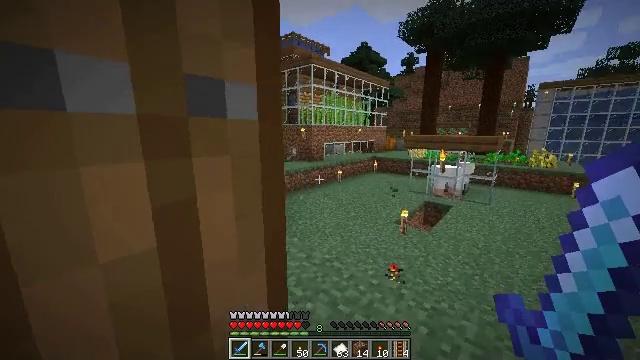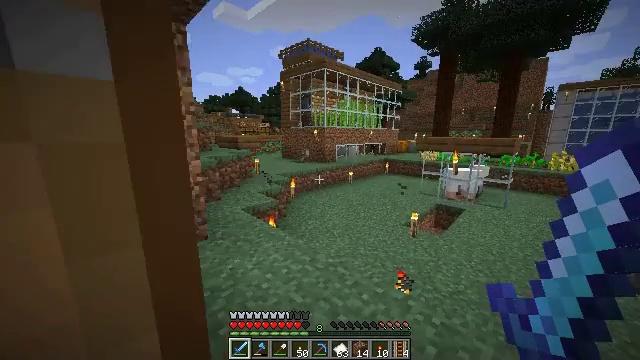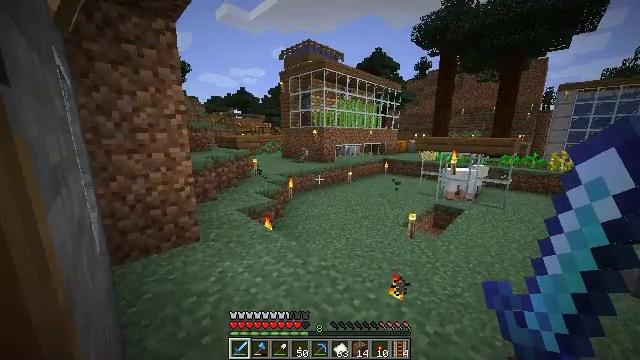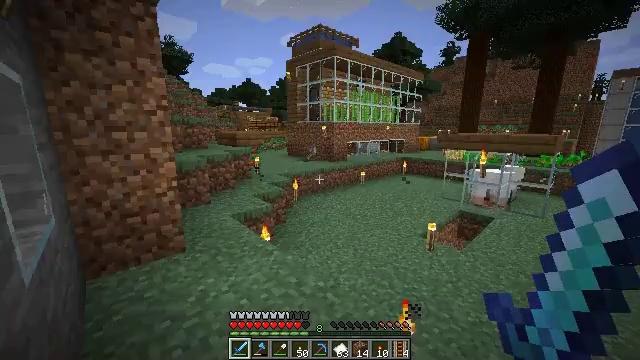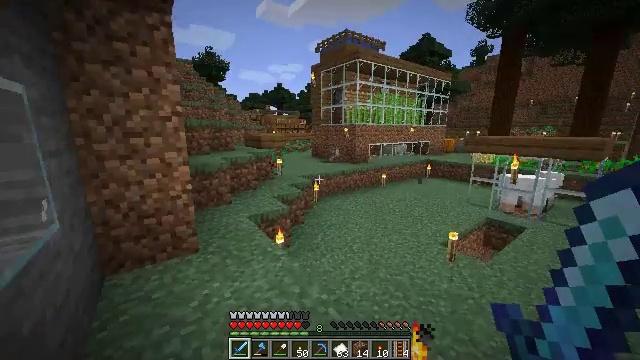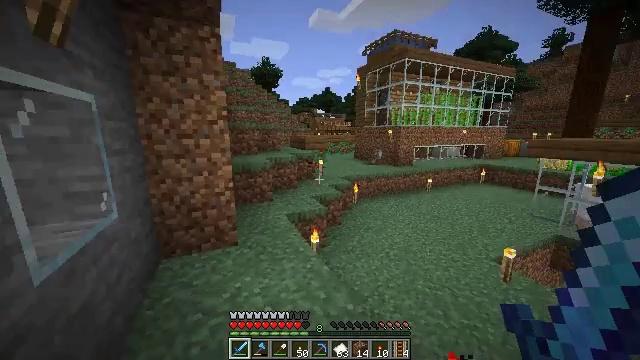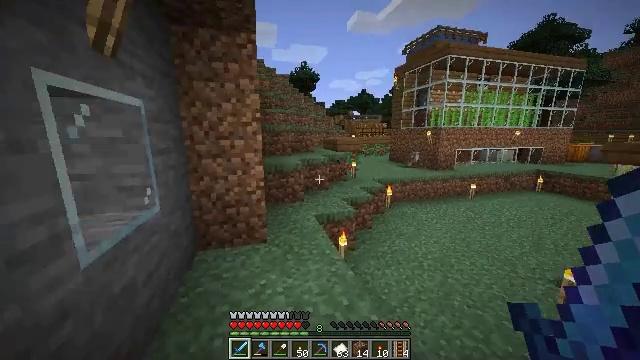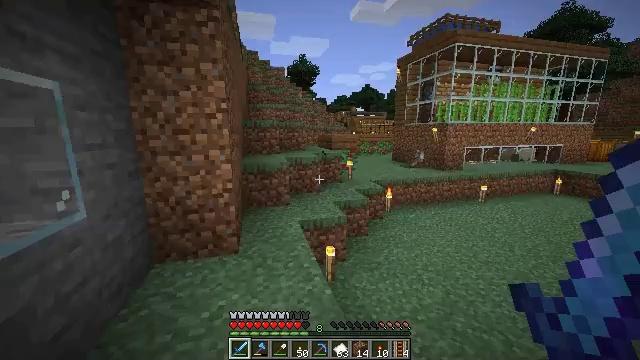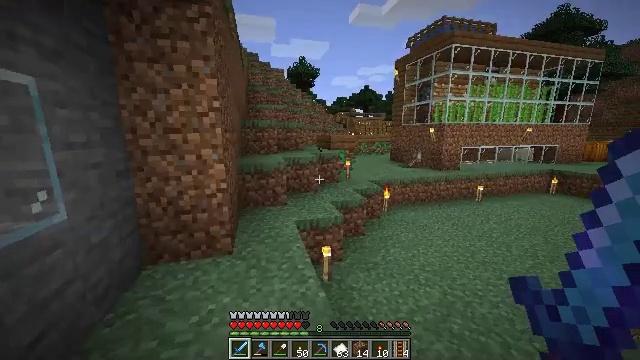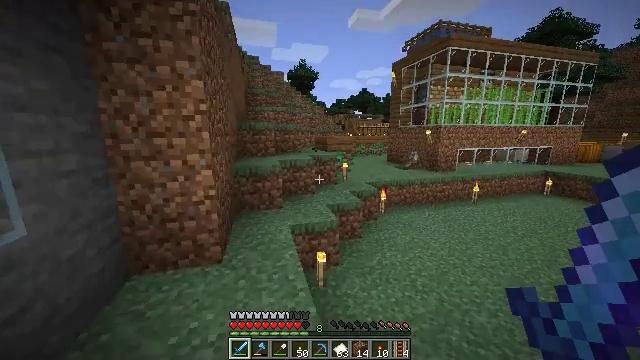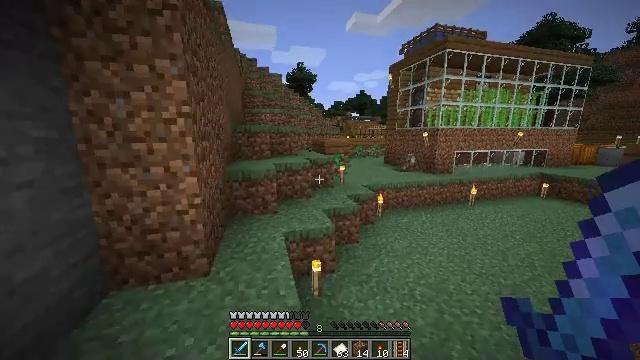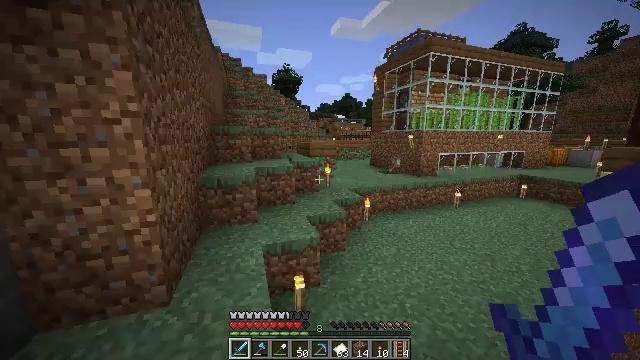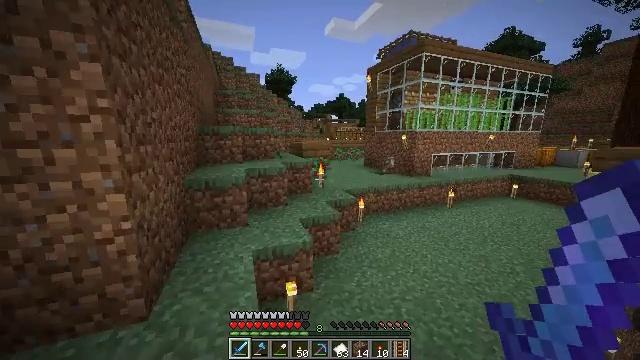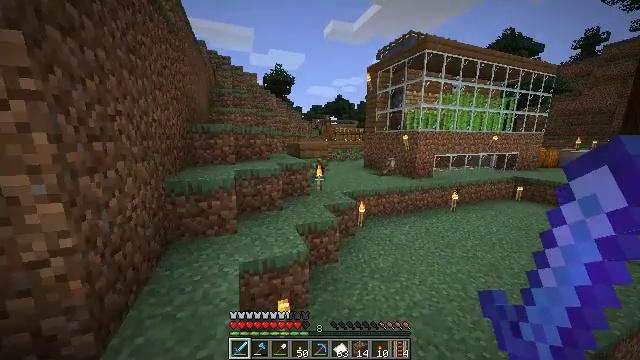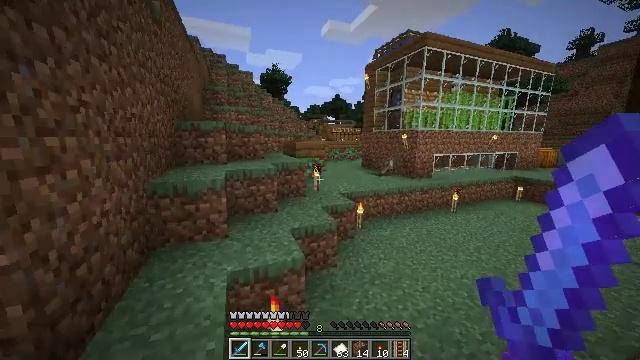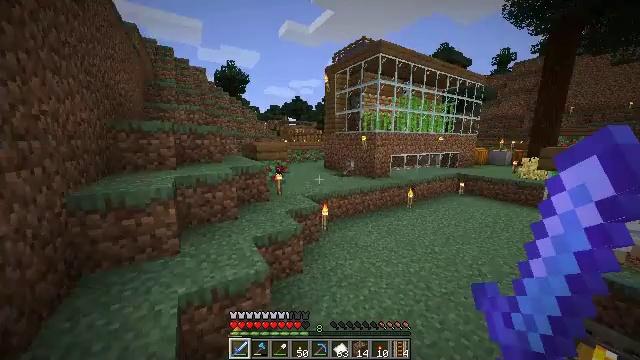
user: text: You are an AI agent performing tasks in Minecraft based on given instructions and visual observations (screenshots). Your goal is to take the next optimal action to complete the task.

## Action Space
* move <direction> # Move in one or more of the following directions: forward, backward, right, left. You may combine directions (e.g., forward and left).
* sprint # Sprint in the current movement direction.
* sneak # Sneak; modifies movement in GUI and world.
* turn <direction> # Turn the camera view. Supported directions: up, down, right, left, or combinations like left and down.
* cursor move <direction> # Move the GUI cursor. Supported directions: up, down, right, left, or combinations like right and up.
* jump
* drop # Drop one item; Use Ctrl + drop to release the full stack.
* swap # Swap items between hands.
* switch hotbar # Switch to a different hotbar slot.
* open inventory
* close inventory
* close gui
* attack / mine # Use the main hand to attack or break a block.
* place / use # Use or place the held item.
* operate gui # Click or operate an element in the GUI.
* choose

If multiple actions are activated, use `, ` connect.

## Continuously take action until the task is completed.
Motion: motion action
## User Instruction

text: Prepare paper and leather to craft a book.
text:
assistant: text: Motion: move forward, turn left
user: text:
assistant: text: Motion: move forward
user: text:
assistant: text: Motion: move forward and move right, turn left
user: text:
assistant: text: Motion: move forward and move right, turn left
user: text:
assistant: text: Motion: move forward and move right, turn left
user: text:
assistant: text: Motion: move forward and move right, sprint, turn left
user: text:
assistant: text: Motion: move forward and move right, sprint
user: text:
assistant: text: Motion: move forward, sprint
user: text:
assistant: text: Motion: move forward, sprint
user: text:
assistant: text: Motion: move forward
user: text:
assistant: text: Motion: move forward, turn right
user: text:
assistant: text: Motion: move forward, turn right
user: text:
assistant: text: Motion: move forward
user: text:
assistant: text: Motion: move forward, sprint
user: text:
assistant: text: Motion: move forward, sprint, turn right
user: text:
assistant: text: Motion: move forward and move right, sprint, turn right
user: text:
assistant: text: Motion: move forward and move right, turn right
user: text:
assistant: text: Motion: move forward and move right, turn left
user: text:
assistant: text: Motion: move forward and move right, sprint, turn left
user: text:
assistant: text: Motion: move forward and move right, sprint, turn left and up
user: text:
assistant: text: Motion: move forward and move right, sprint, turn left
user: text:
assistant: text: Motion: move forward, sprint, turn left
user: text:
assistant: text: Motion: move forward, sprint, turn left and up
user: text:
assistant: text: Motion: move forward, turn left
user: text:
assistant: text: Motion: move forward, turn left
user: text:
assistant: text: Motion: move forward, turn left, jump
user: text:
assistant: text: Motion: move forward, turn left, jump
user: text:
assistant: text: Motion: move forward, turn left, jump
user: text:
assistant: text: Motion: move forward, turn left, jump
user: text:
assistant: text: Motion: move forward, jump